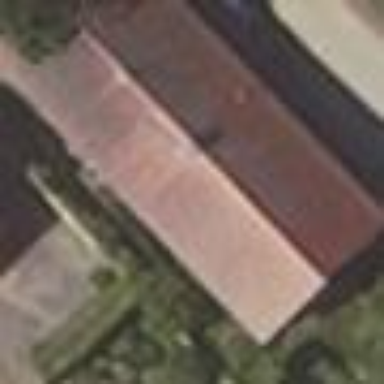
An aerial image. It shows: Shed.